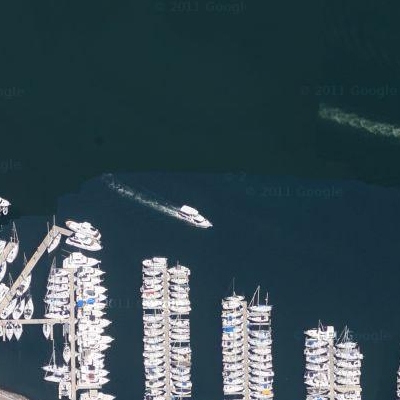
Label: RiverLake